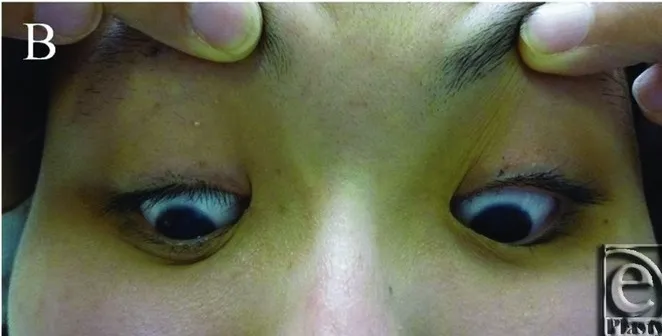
Postoperative view. (b) The corrected right lower eyelid moved down sufficiently during downward gazing.
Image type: medical_photograph (other_medical_photograph)